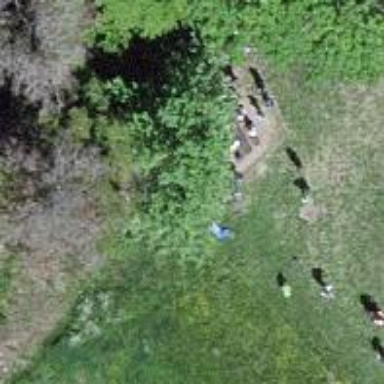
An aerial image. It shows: Picnic site with barbecue grill available.